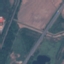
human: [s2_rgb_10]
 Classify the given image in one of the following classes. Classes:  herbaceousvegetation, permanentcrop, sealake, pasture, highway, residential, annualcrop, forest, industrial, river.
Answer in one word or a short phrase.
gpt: Highway